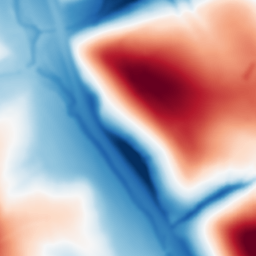
Category: multiscale
Decomposition family: dog_multiscale
Decomposition parameters: sigma_ratio: 2
n_scales: 5
base_sigma: 2
Upsampling method: regularized
Upsampling parameters: scale: 2
lambda_reg: 0.01
Upsampling scale: 2